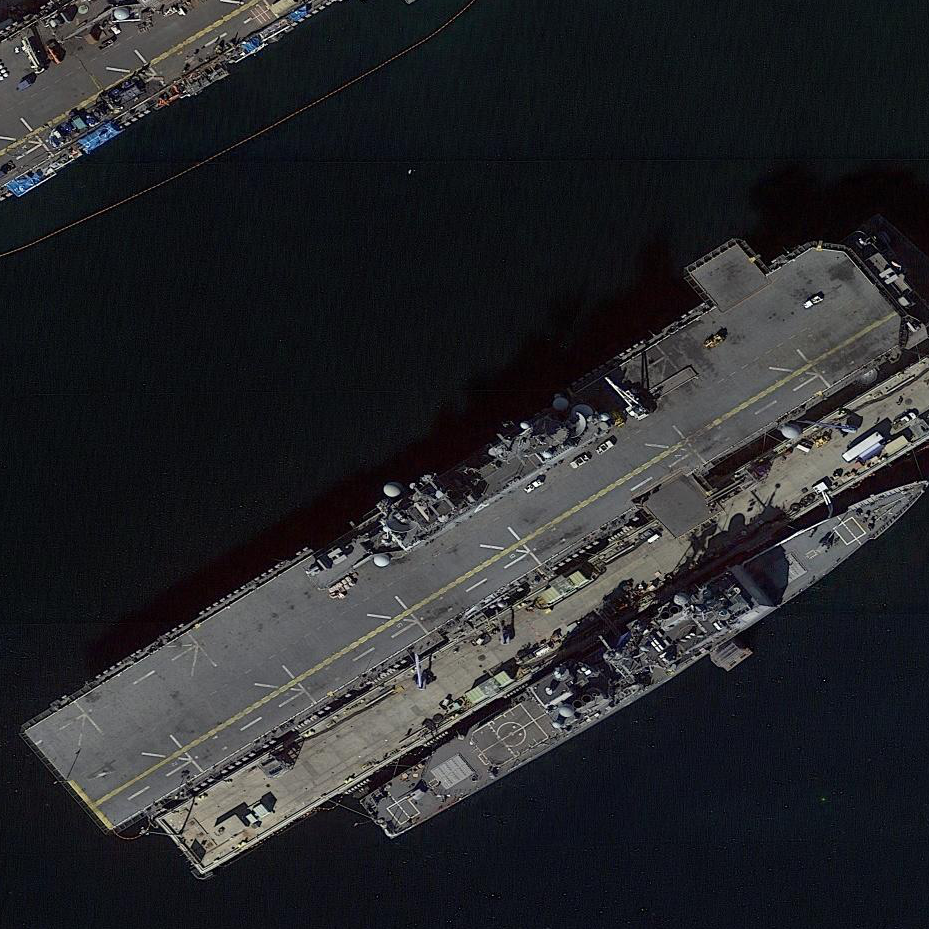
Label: assault